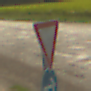
Verkehrszeichen: VorfahrtGewaehren
Zusatzzeichen unten: VorgeschriebeneFahrtrichtungHierRechts
Umgebung: Outdoor, RoadRail
Tageszeit: Midday
Wetter: PartlyCloudy
Licht: Natural
Jahreszeit: NotSpecified
Kontrast: HighContrast